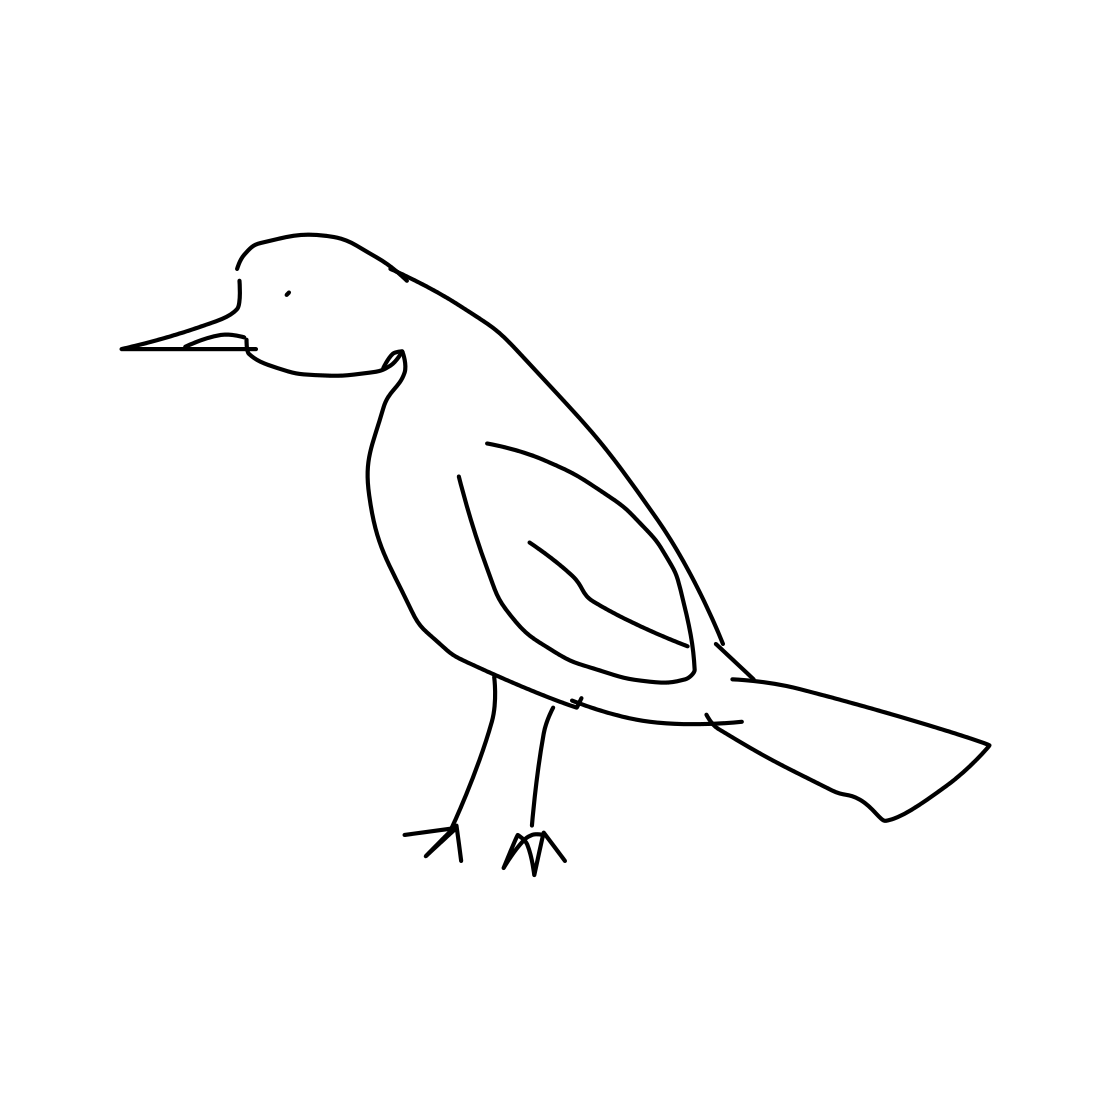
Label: standing bird